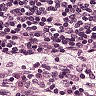
Metastatic tissue present: no